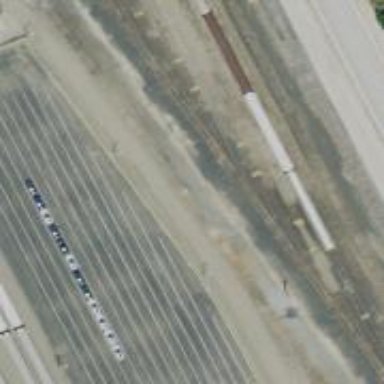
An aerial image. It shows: Railway yard.